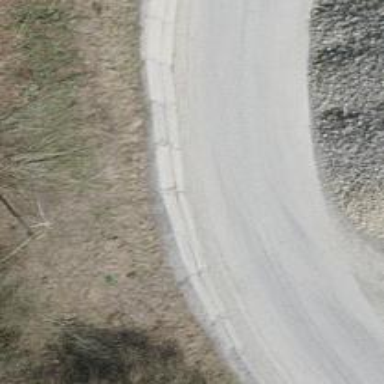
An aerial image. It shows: Unpaved track with grade2 track type.